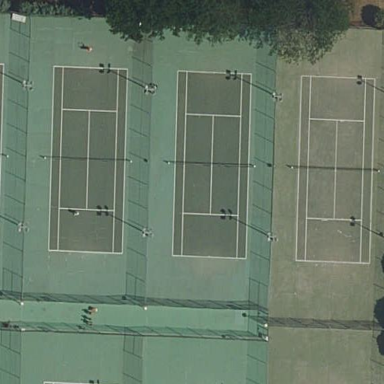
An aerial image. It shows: Asphalt tennis court.